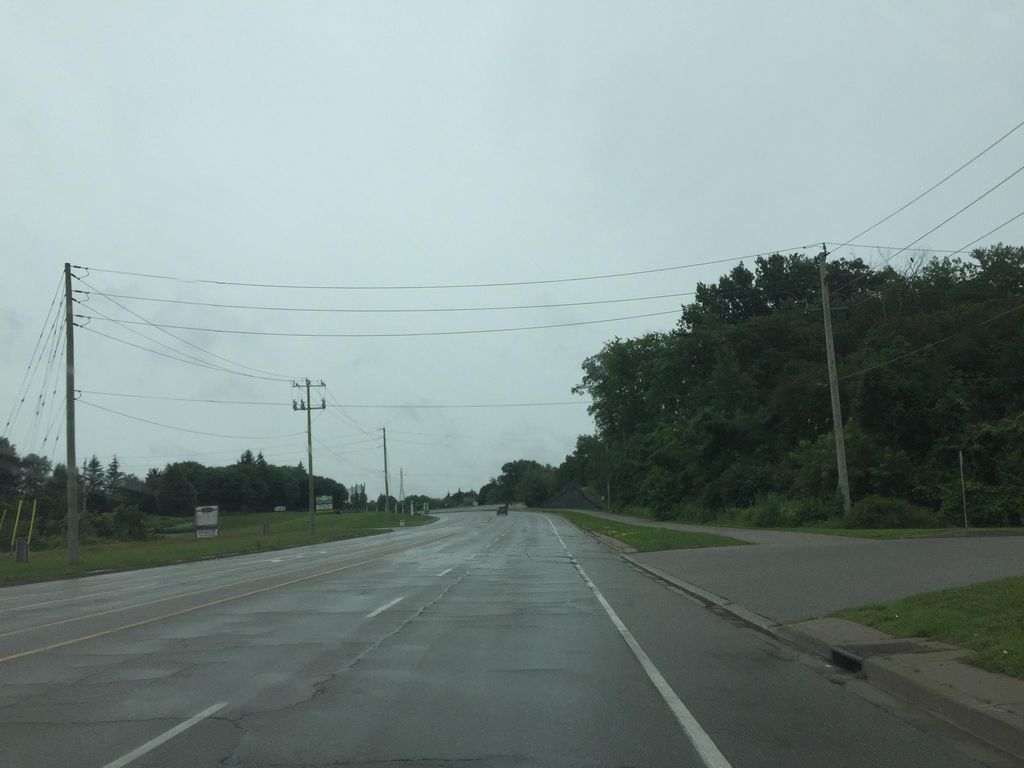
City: kitchener-waterloo